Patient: sex M, age 43
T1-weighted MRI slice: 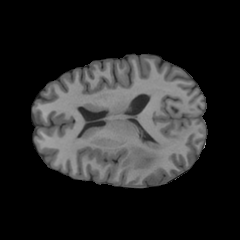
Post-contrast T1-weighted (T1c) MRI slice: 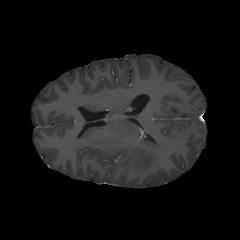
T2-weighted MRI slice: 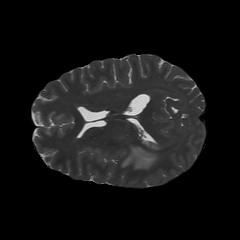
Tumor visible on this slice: yes
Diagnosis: Glioblastoma, IDH-wildtype
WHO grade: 4